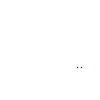
Particle: proton